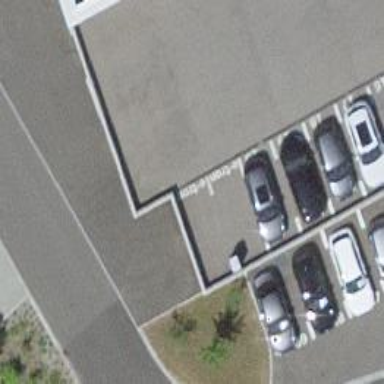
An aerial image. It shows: Charging station.